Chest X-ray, AP view. Patient: 68 years old, sex F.
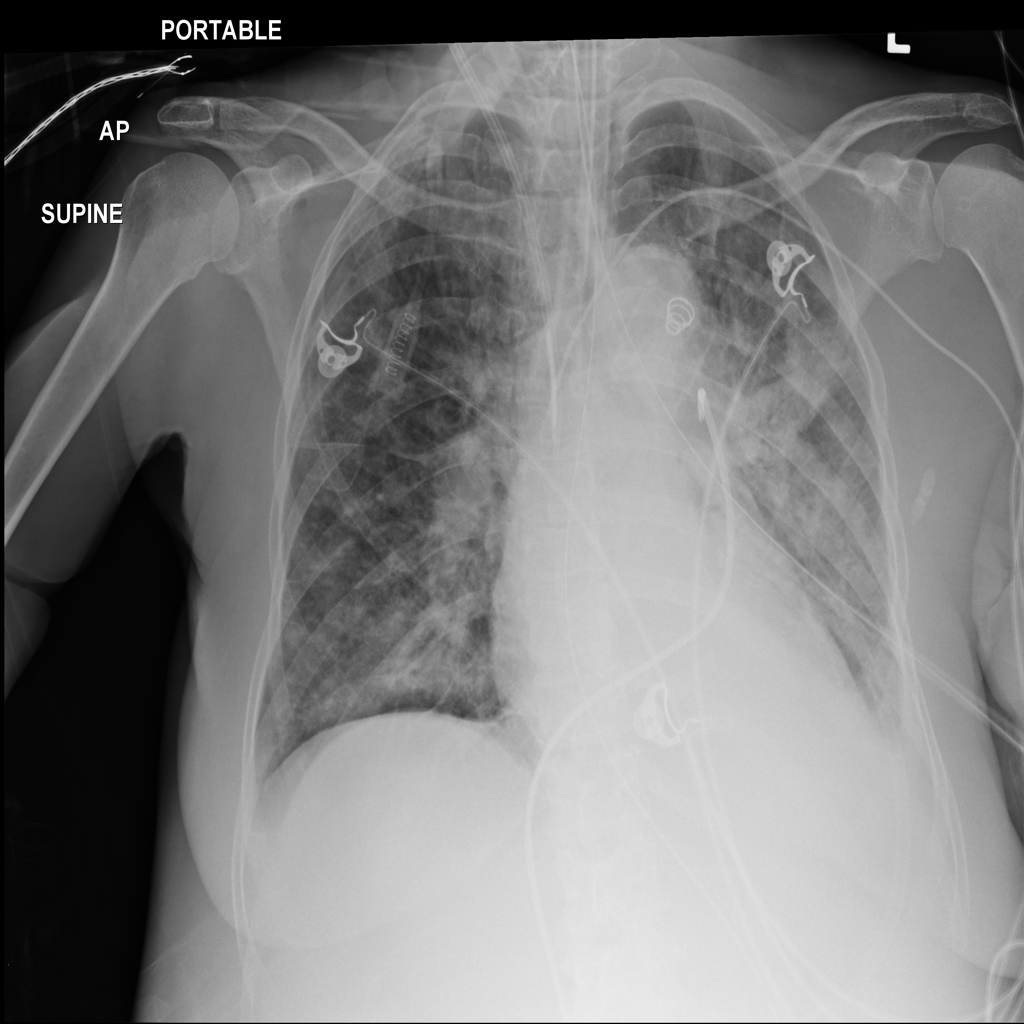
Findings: No Finding